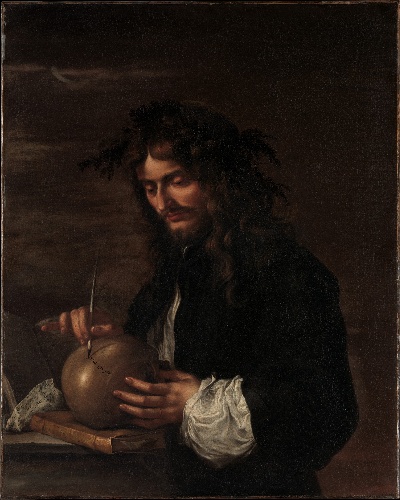
Title: Self-Portrait
Artist: Salvator Rosa
Artist bio: Italian, Arenella (Naples) 1615–1673 Rome
Date: ca. 1647
Object type: Painting
Classification: Paintings
Medium: Oil on canvas
Dimensions: 39 x 31 1/4 in. (99.1 x 79.4 cm)
Department: European Paintings
Credit line: Bequest of Mary L. Harrison, 1921
Accession year: 1921
Repository: Metropolitan Museum of Art, New York, NY
Tags: Men|Self-portraits|Skulls|Writing